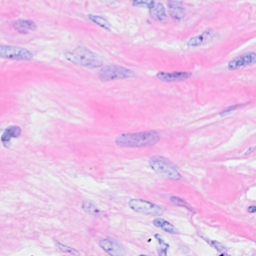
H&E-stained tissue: Breast